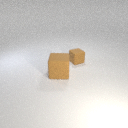
large brown rubber cube to the left of small brown rubber cube